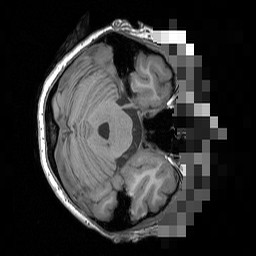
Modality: T1w
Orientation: axial
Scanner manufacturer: siemens
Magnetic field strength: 3 T
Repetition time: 1.5 s
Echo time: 0.00291 s